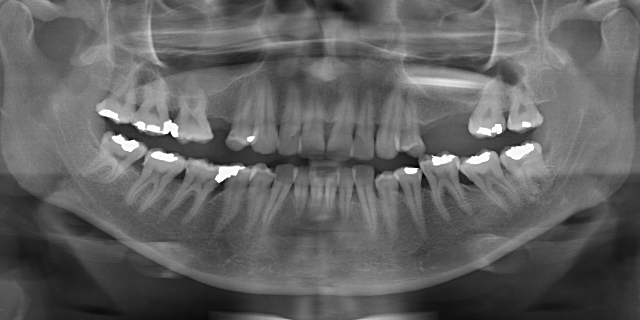
adult